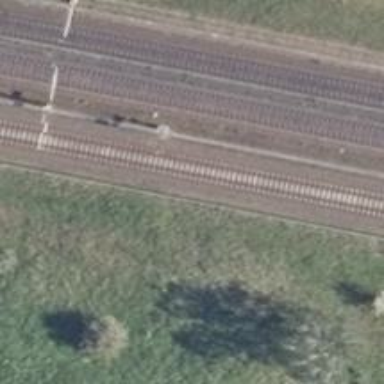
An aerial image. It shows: Railway signal.